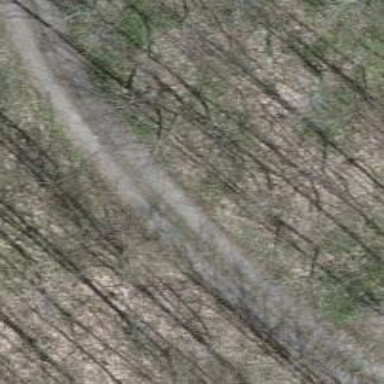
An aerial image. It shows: Track with grade 1 quality.